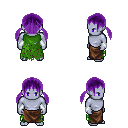
a pixel art fantasy rpg character, male body template, dark elf, purple skin, green tattered cape, robe skirt, purple twin-tailed hairstyle, white cloth bracers, four views (front, back, left, right), 2x2 character sprite sheet, small pixel art, hard edges, no anti-aliasing